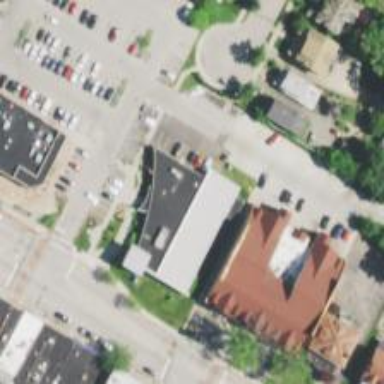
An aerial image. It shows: Commercial building.